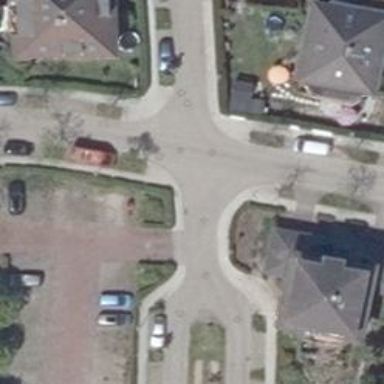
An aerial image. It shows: Residential road with sidewalks on both sides.